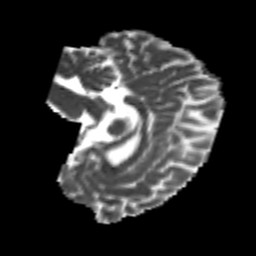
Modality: MD
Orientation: sagittal
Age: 24
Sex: male
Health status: healthy
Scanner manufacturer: ge
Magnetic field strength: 3 T
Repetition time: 11 s
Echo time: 0.072 s